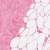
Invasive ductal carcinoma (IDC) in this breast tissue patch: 0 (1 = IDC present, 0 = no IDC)